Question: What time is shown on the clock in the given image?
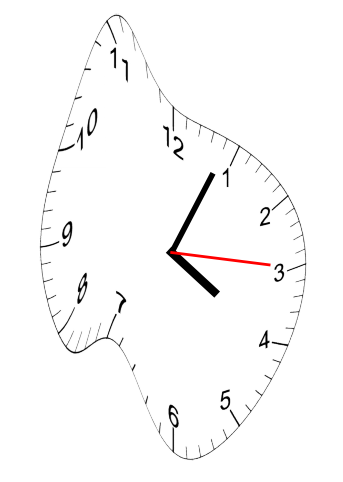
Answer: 04:04:15